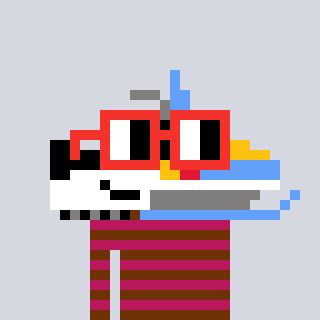
a pixel art character with square red glasses, a snowmobile-shaped head and a darkpink-colored body on a cool background